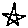
Label: star